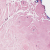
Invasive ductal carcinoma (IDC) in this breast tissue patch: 0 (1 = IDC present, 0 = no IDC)